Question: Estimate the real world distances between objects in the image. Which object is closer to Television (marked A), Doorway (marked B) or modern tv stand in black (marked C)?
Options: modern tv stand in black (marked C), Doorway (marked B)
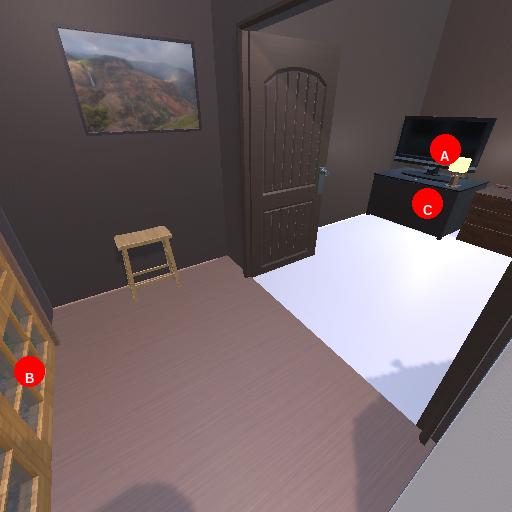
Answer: modern tv stand in black (marked C)